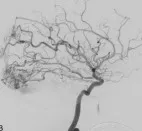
Cerebral angiography with a selective left external carotid artery (ECA) catheterization evidencing an AVF between branches of the external carotid artery and the superficial venous system. Venous congestion and reflux are evident in the Labbe vein and up until the posterior third of the superior sagittal sinus. (B) The cortical branches of the ICA in fistulous communication with the superior sagittal and transverse sinus.
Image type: radiology (ct)